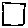
Label: square